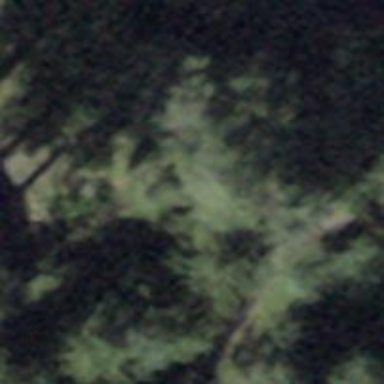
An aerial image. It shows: Bench.